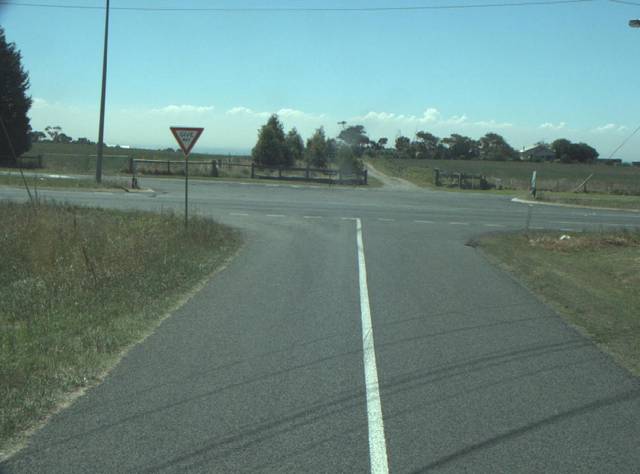
Region: Australia
Coordinates: -38.179, 144.495